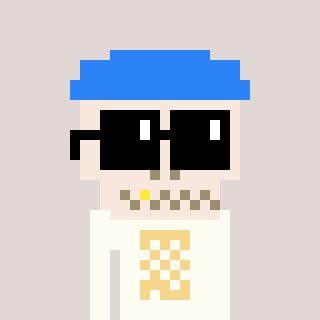
a pixel art character with square black sunglasses, a skeleton-hat-shaped head and a grayscale-colored body on a warm background